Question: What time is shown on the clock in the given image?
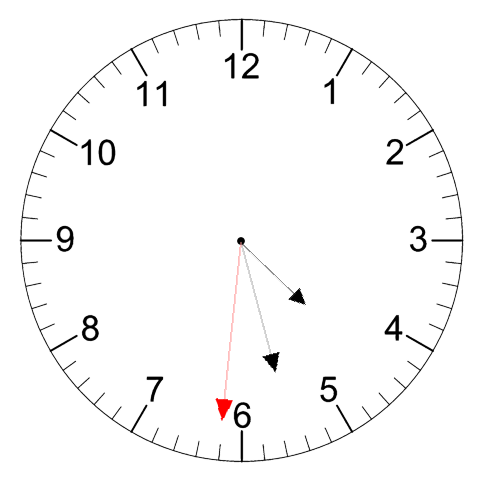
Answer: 04:27:31